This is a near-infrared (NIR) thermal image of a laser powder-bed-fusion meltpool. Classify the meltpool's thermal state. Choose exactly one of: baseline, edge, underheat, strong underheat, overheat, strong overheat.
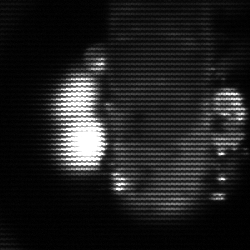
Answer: strong underheat